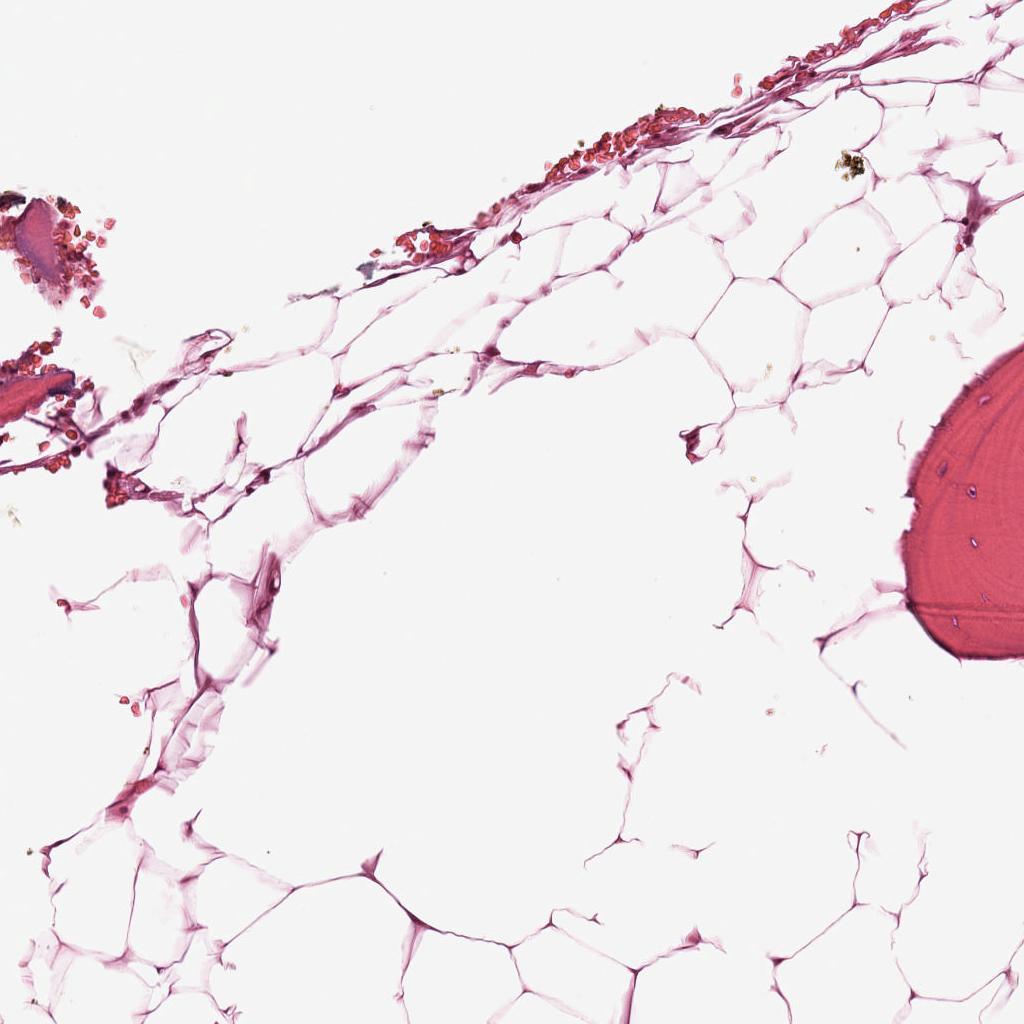
Label: Non-Tumor